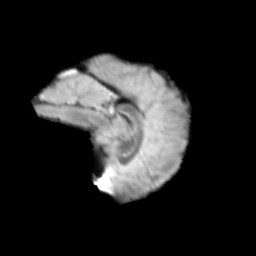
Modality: T2w
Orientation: sagittal
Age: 11
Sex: female
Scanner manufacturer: siemens
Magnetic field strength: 3 T
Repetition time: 3.8 s
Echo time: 0.07 s